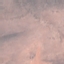
Label: HerbaceousVegetation